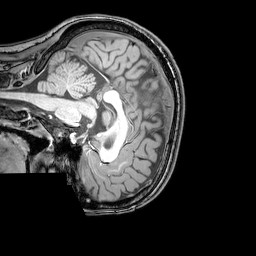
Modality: T1w
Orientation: sagittal
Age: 25
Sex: female
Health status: healthy
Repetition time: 0.081 s
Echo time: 0.037 s